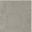
Piece: xx